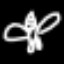
Label: angel